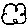
Label: cloud